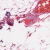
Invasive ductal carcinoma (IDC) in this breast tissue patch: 1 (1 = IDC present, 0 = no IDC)